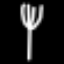
Label: fork